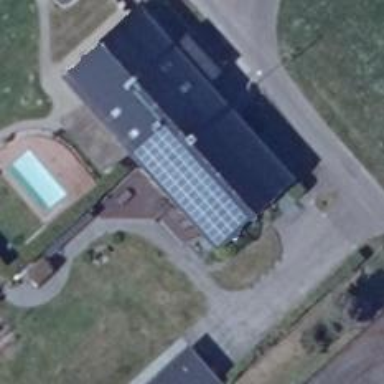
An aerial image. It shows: Small solar photovoltaic panel generator is producing electricity.